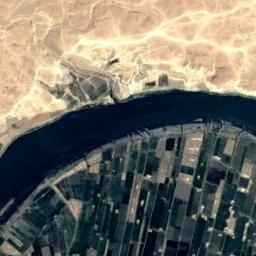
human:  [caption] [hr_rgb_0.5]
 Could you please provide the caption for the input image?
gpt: The river goes through bare land and green farmland .

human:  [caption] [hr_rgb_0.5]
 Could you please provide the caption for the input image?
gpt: There are many neat places beside the river .

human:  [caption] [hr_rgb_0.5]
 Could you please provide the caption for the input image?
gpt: A curved blue river with yellow desert on one side and green and tawny fields on the other .

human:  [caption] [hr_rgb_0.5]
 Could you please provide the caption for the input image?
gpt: The deep blue river is between the wasteland and the farmland .

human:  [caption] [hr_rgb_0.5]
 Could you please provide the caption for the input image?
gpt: There are many farmlands and a yellow desert near the river .